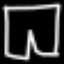
Label: pants